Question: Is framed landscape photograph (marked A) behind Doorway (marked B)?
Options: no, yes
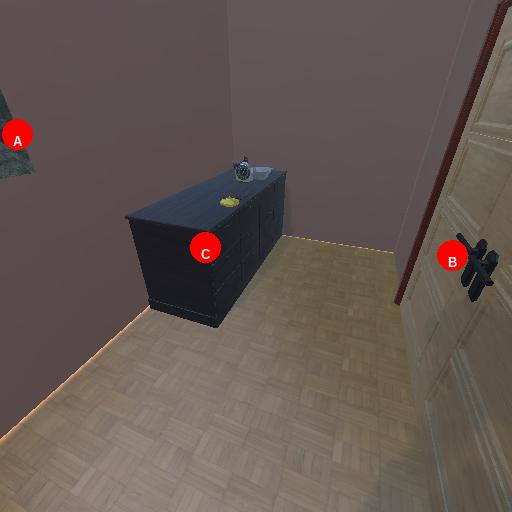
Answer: no